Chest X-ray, AP view. Patient: 25 years old, sex F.
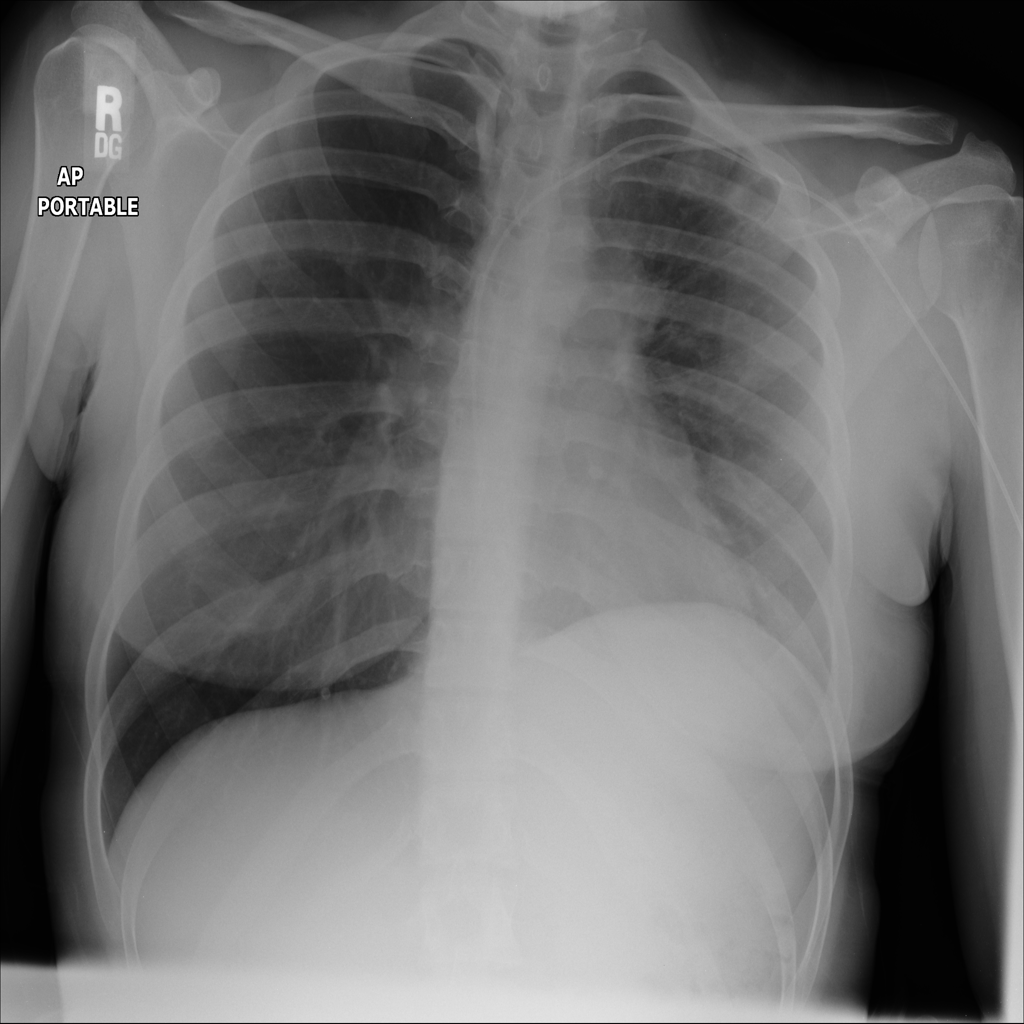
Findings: Infiltration, Mass, Nodule